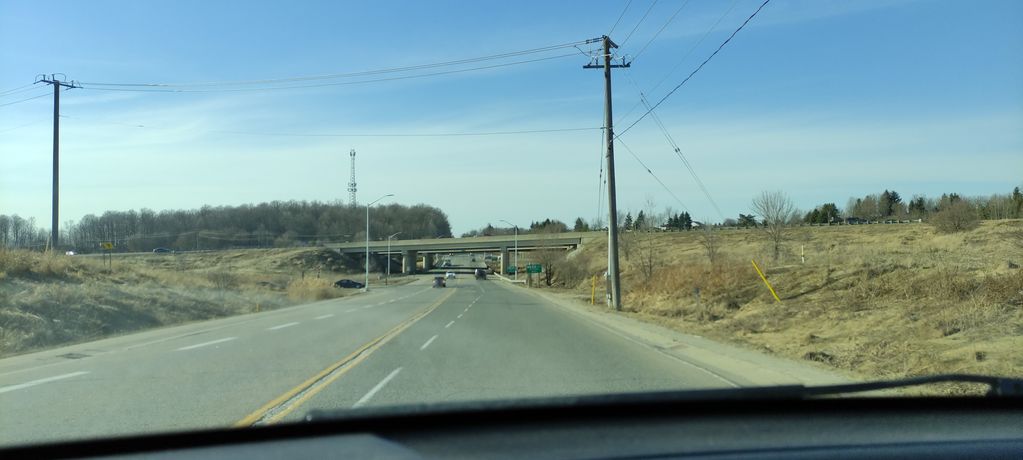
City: kitchener-waterloo